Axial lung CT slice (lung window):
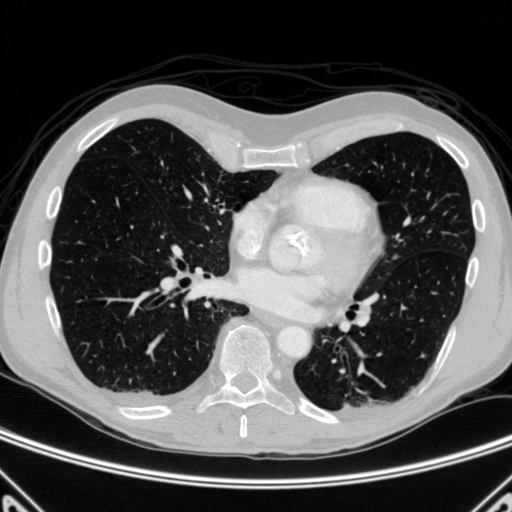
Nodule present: no